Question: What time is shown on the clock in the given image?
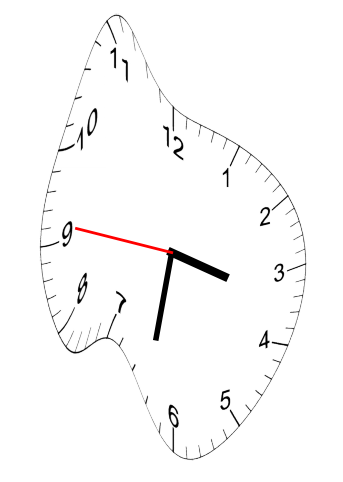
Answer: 03:31:46